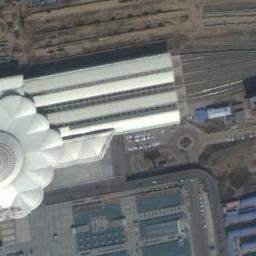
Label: railway_station